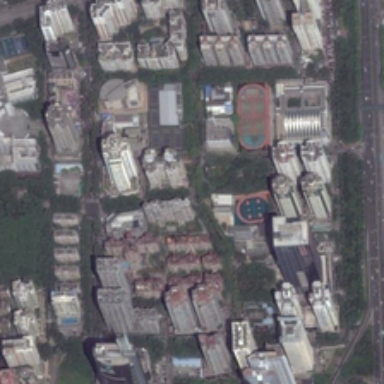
Many buildings and green trees are in a commercial area .